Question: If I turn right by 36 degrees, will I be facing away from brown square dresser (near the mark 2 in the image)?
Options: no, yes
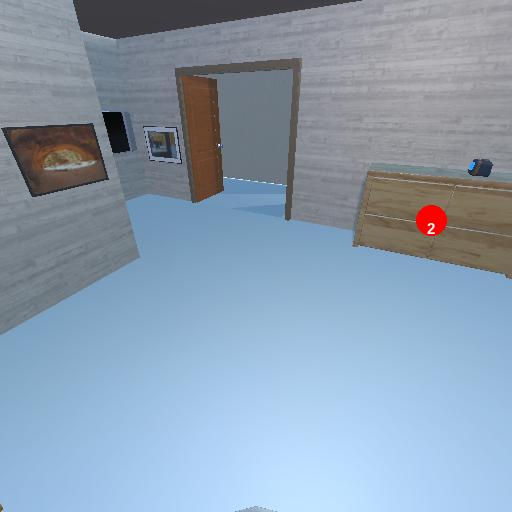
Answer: no